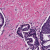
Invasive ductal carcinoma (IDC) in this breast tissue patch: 1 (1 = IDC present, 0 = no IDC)